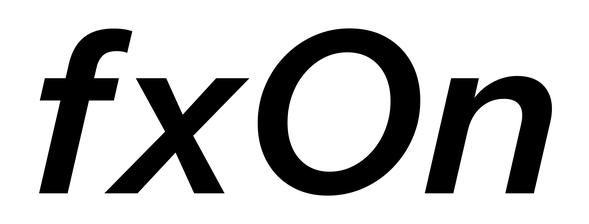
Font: InstrumentSans-Italic_SemiBold_Italic